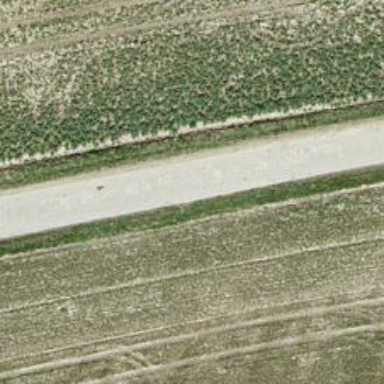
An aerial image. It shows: Track with grade 1 quality.